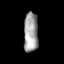
Tissue: lung
Cell type: Others
Senescence score: 0.1489
Nuclear area (px): 558
Mean DAPI intensity: 159.19